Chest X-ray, PA view. Patient: 55 years old, sex F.
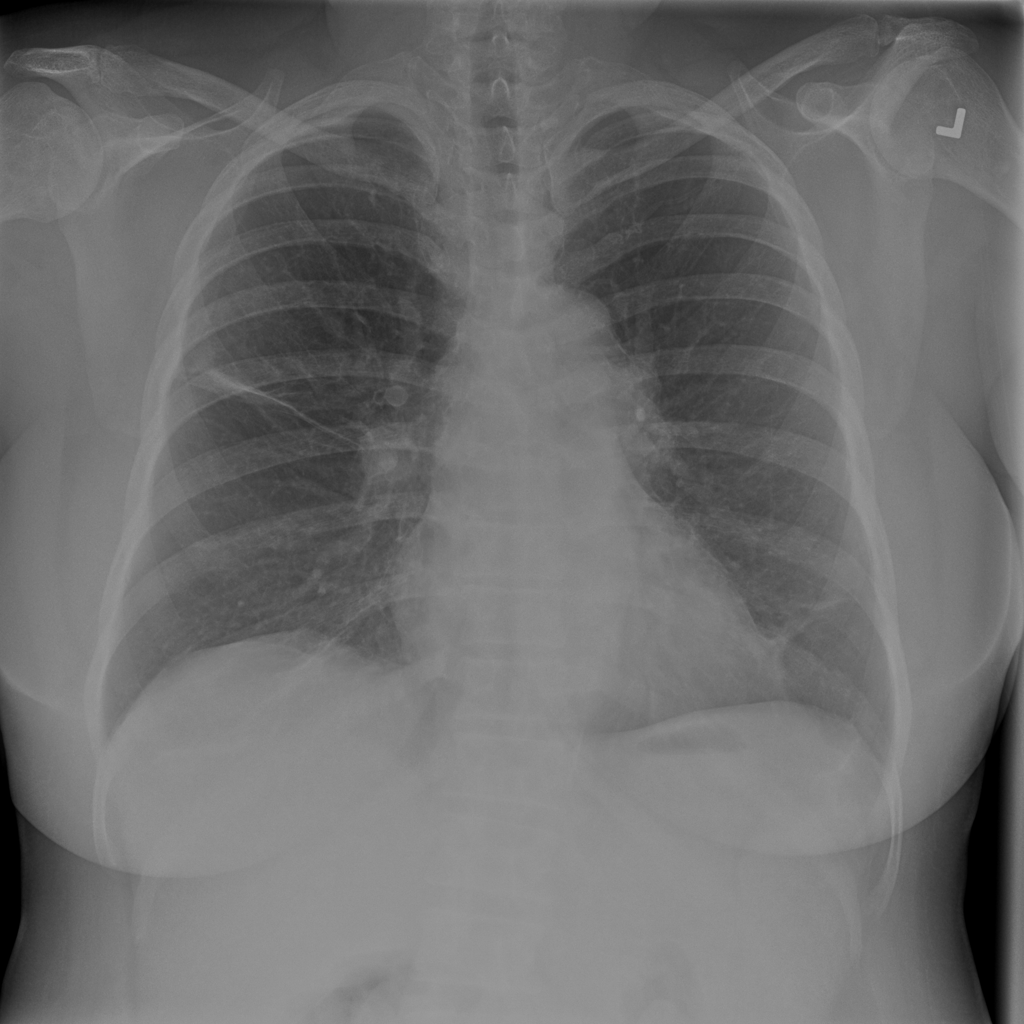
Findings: Atelectasis, Fibrosis, Pleural_Thickening